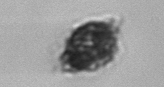
Label: Dictyocha